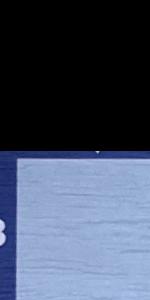
Label: Empty